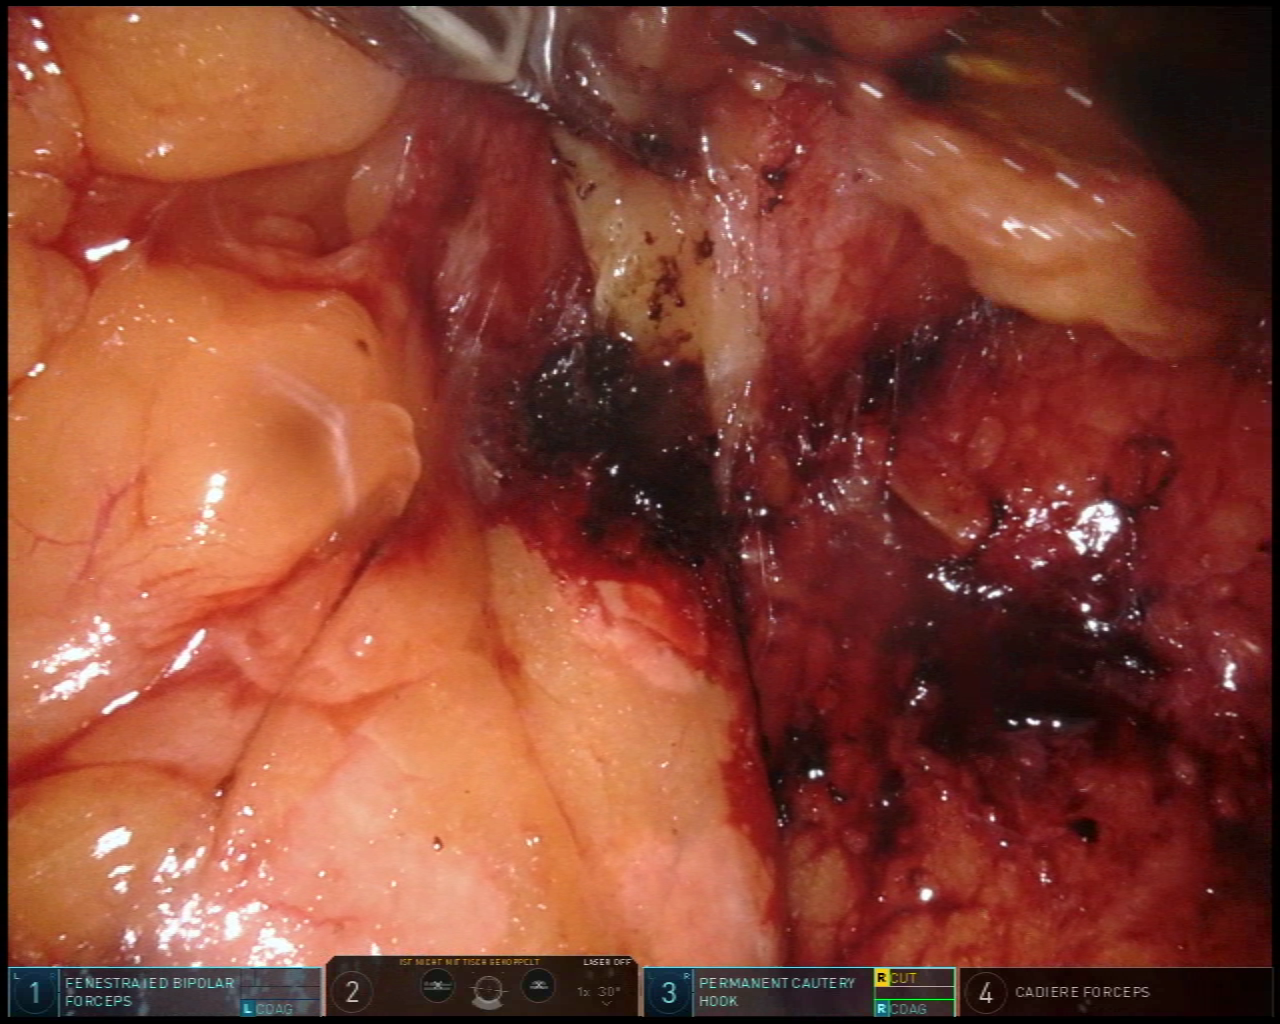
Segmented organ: pancreas
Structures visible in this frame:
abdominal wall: no
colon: no
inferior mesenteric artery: no
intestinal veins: no
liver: no
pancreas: yes
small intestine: no
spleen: no
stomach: no
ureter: no
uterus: no
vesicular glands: no